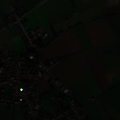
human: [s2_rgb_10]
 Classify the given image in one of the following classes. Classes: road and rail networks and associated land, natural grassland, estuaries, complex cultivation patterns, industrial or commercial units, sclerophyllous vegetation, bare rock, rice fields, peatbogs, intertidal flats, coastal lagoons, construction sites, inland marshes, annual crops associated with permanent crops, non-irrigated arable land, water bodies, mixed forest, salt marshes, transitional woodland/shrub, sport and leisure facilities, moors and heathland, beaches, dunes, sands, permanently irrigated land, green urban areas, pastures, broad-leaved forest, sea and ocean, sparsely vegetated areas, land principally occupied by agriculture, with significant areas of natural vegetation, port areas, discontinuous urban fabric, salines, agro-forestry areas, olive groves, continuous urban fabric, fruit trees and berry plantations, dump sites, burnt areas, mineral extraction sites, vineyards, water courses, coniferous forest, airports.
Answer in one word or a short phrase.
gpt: discontinuous urban fabric, non-irrigated arable land, pastures, complex cultivation patterns